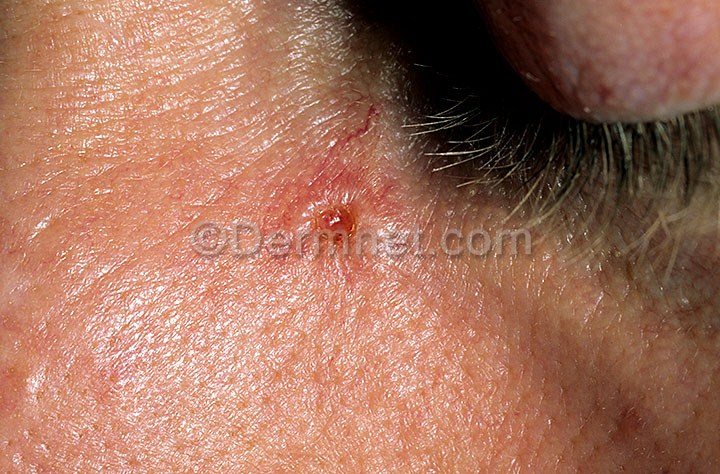
Disease: Actinic Keratosis Basal Cell Carcinoma and other Malignant Lesions